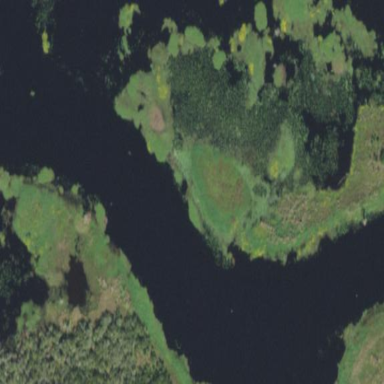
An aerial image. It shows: Marshy wetland area.